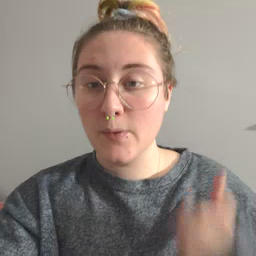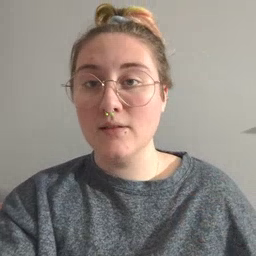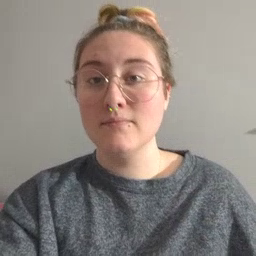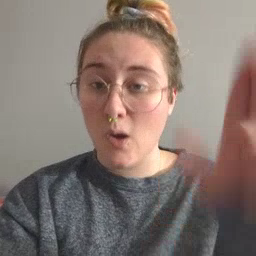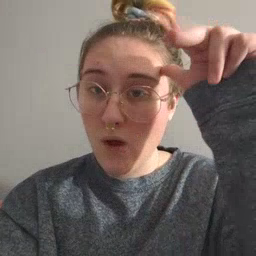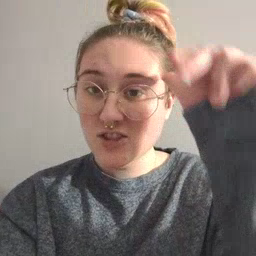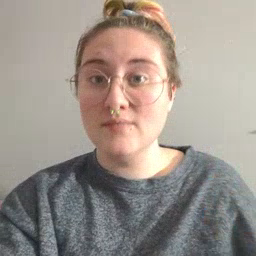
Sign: horse